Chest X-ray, AP view. Patient: 55 years old, sex F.
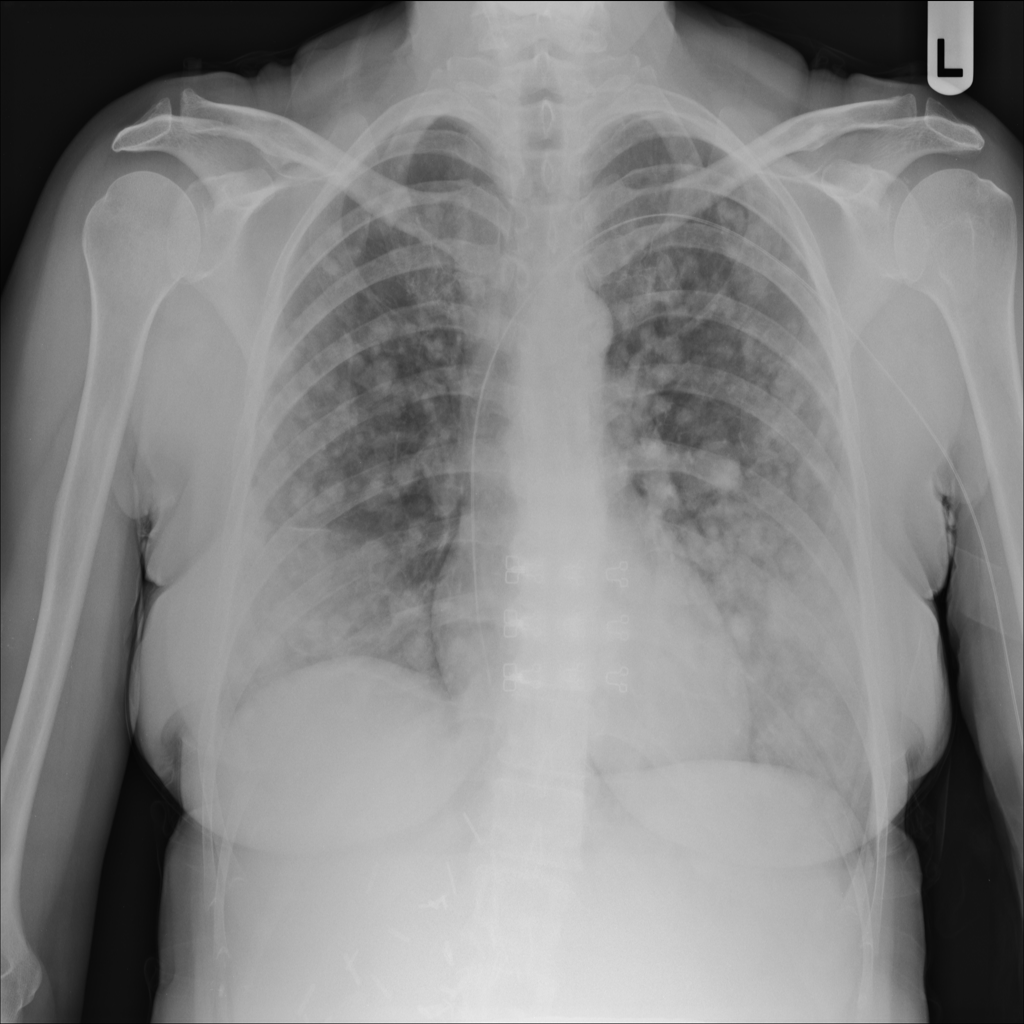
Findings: No Finding